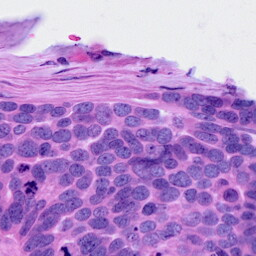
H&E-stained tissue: Ovarian